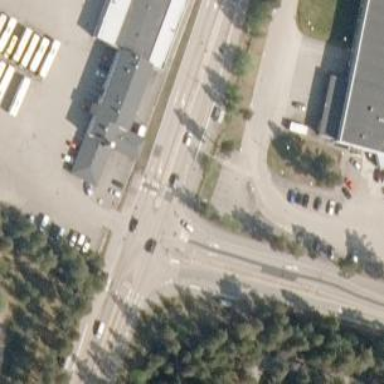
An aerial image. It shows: Asphalt cycleway with crossing.